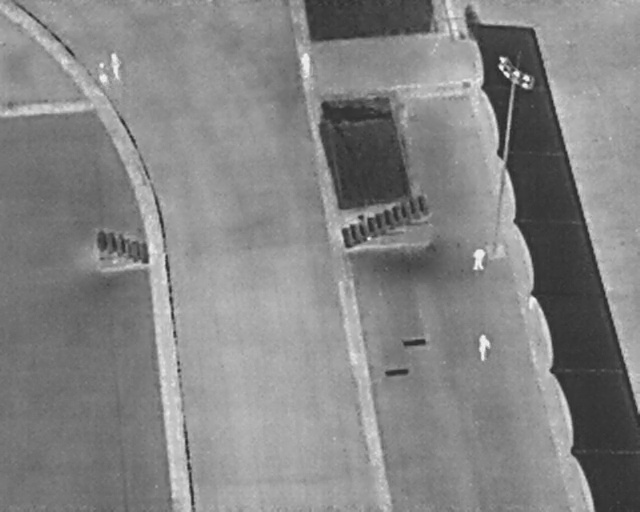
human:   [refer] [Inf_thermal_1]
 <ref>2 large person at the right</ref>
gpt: <box>[[72, 49, 76, 51, 2], [73, 66, 78, 69, 2]]</box>

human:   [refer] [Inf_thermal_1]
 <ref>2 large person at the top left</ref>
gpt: <box>[[15, 11, 20, 13, 168], [13, 13, 17, 15, 171]]</box>